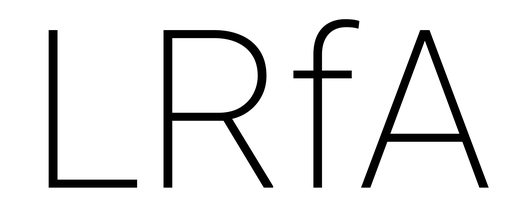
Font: Roboto_ExtraLight